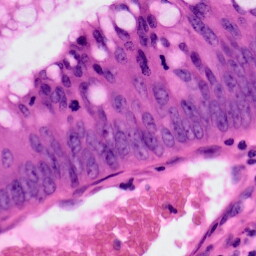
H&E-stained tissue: Colon